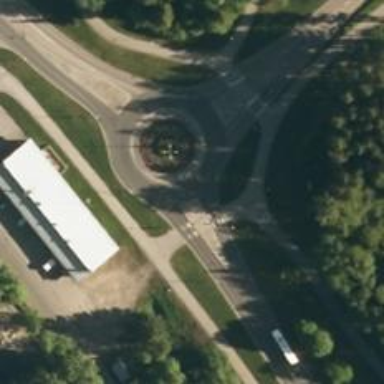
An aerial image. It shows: Secondary road with asphalt surface leading to roundabout.